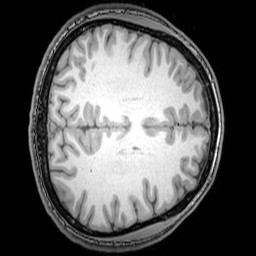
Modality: T1w
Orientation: axial
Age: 25
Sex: male
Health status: healthy
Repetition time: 0.081 s
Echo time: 0.037 s